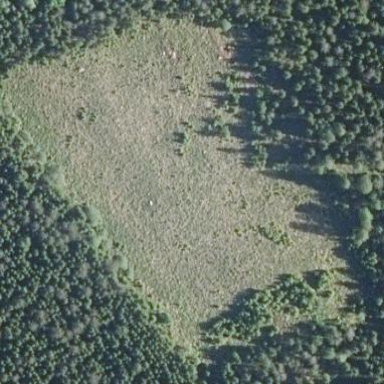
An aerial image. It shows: Clearcut man-made area surrounded by scrub vegetation.